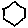
Label: hexagon